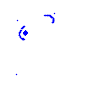
Particle: electron